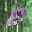
Label: 0